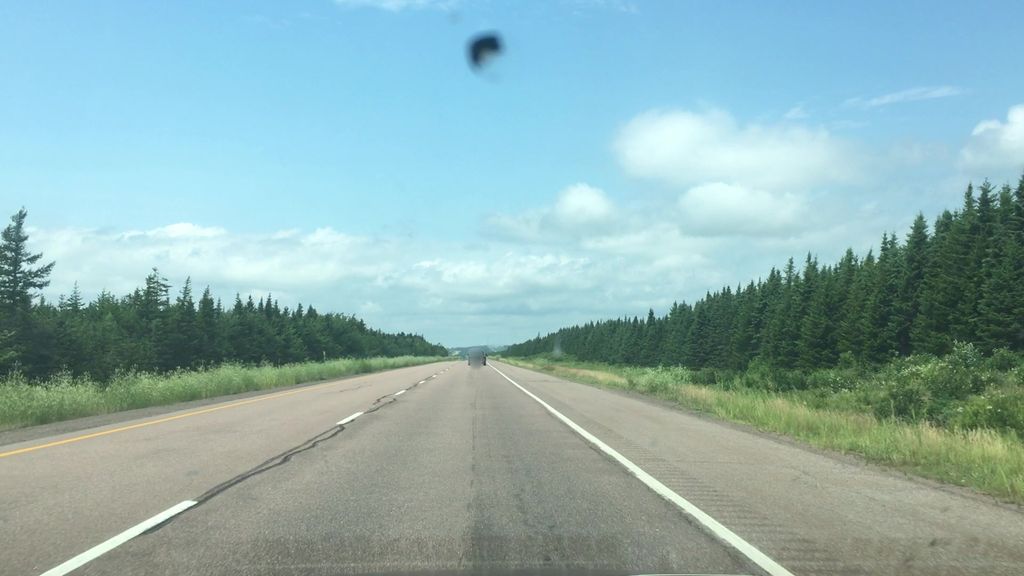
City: charlottetown